Field crop: tomato
Growth stage: 2
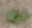
Species: solanum